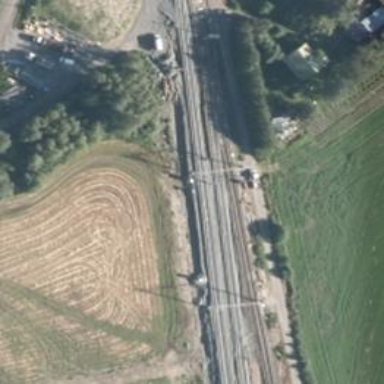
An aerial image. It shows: Railway track with continuous electrified contact lines.